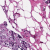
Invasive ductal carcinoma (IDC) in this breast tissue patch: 0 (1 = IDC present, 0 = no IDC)